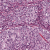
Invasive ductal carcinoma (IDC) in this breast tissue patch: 1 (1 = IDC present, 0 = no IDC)